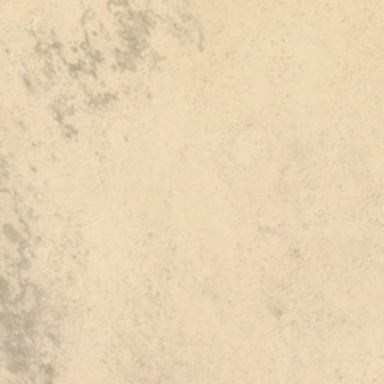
It is a piece of yellow desert .